Chest X-ray:
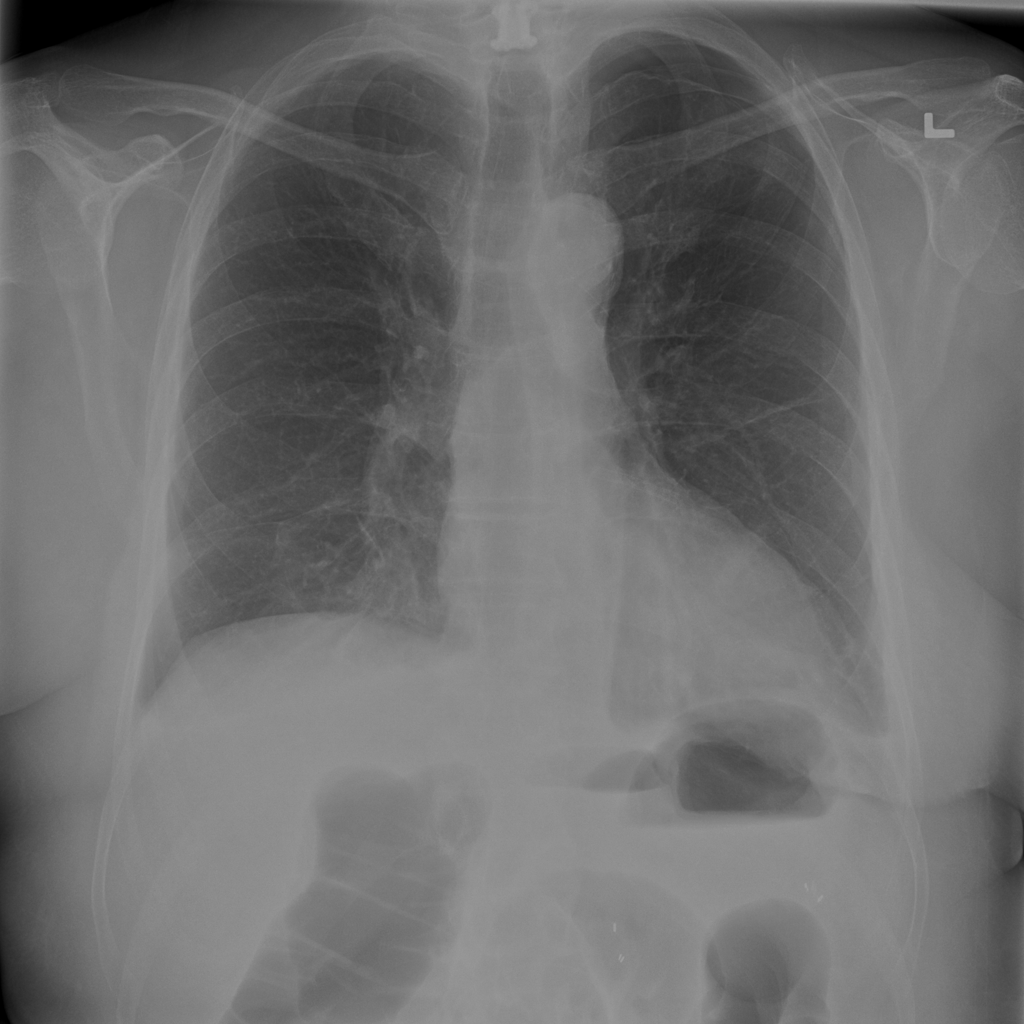
Findings: Pneumothorax, Fibrosis, Consolidation, Effusion
No abnormal finding: no